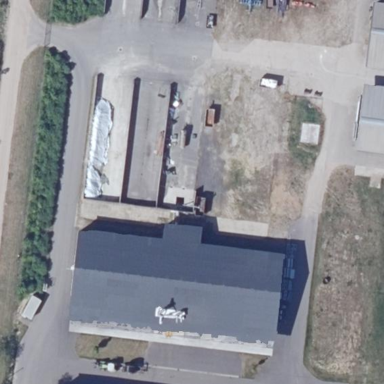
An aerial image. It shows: Bunker silo.